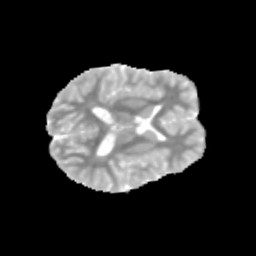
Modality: MD
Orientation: axial
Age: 11
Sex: male
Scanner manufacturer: siemens
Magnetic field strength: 3 T
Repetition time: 3.8 s
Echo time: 0.07 s